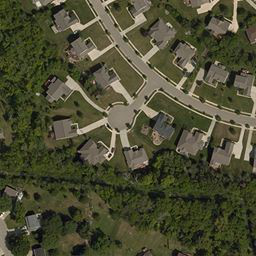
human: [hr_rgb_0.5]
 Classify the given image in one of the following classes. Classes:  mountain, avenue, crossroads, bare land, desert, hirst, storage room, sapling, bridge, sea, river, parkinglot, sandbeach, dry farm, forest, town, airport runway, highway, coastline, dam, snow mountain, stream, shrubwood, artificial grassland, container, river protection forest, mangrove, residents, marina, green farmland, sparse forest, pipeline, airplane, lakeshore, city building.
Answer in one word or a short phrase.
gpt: town